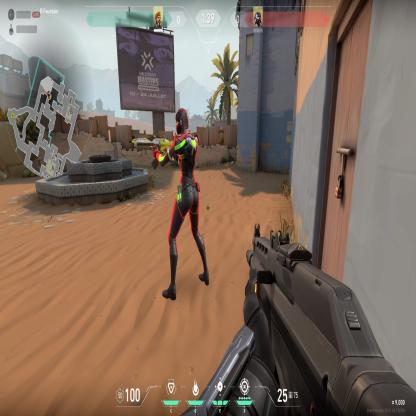
Label: enemy